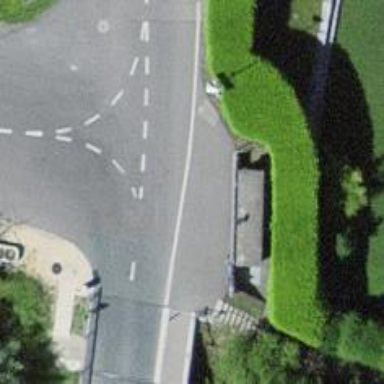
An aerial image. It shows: Residential road.